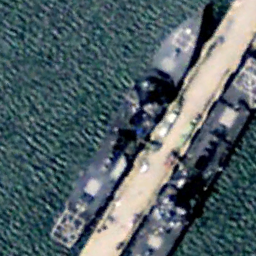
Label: destroyer